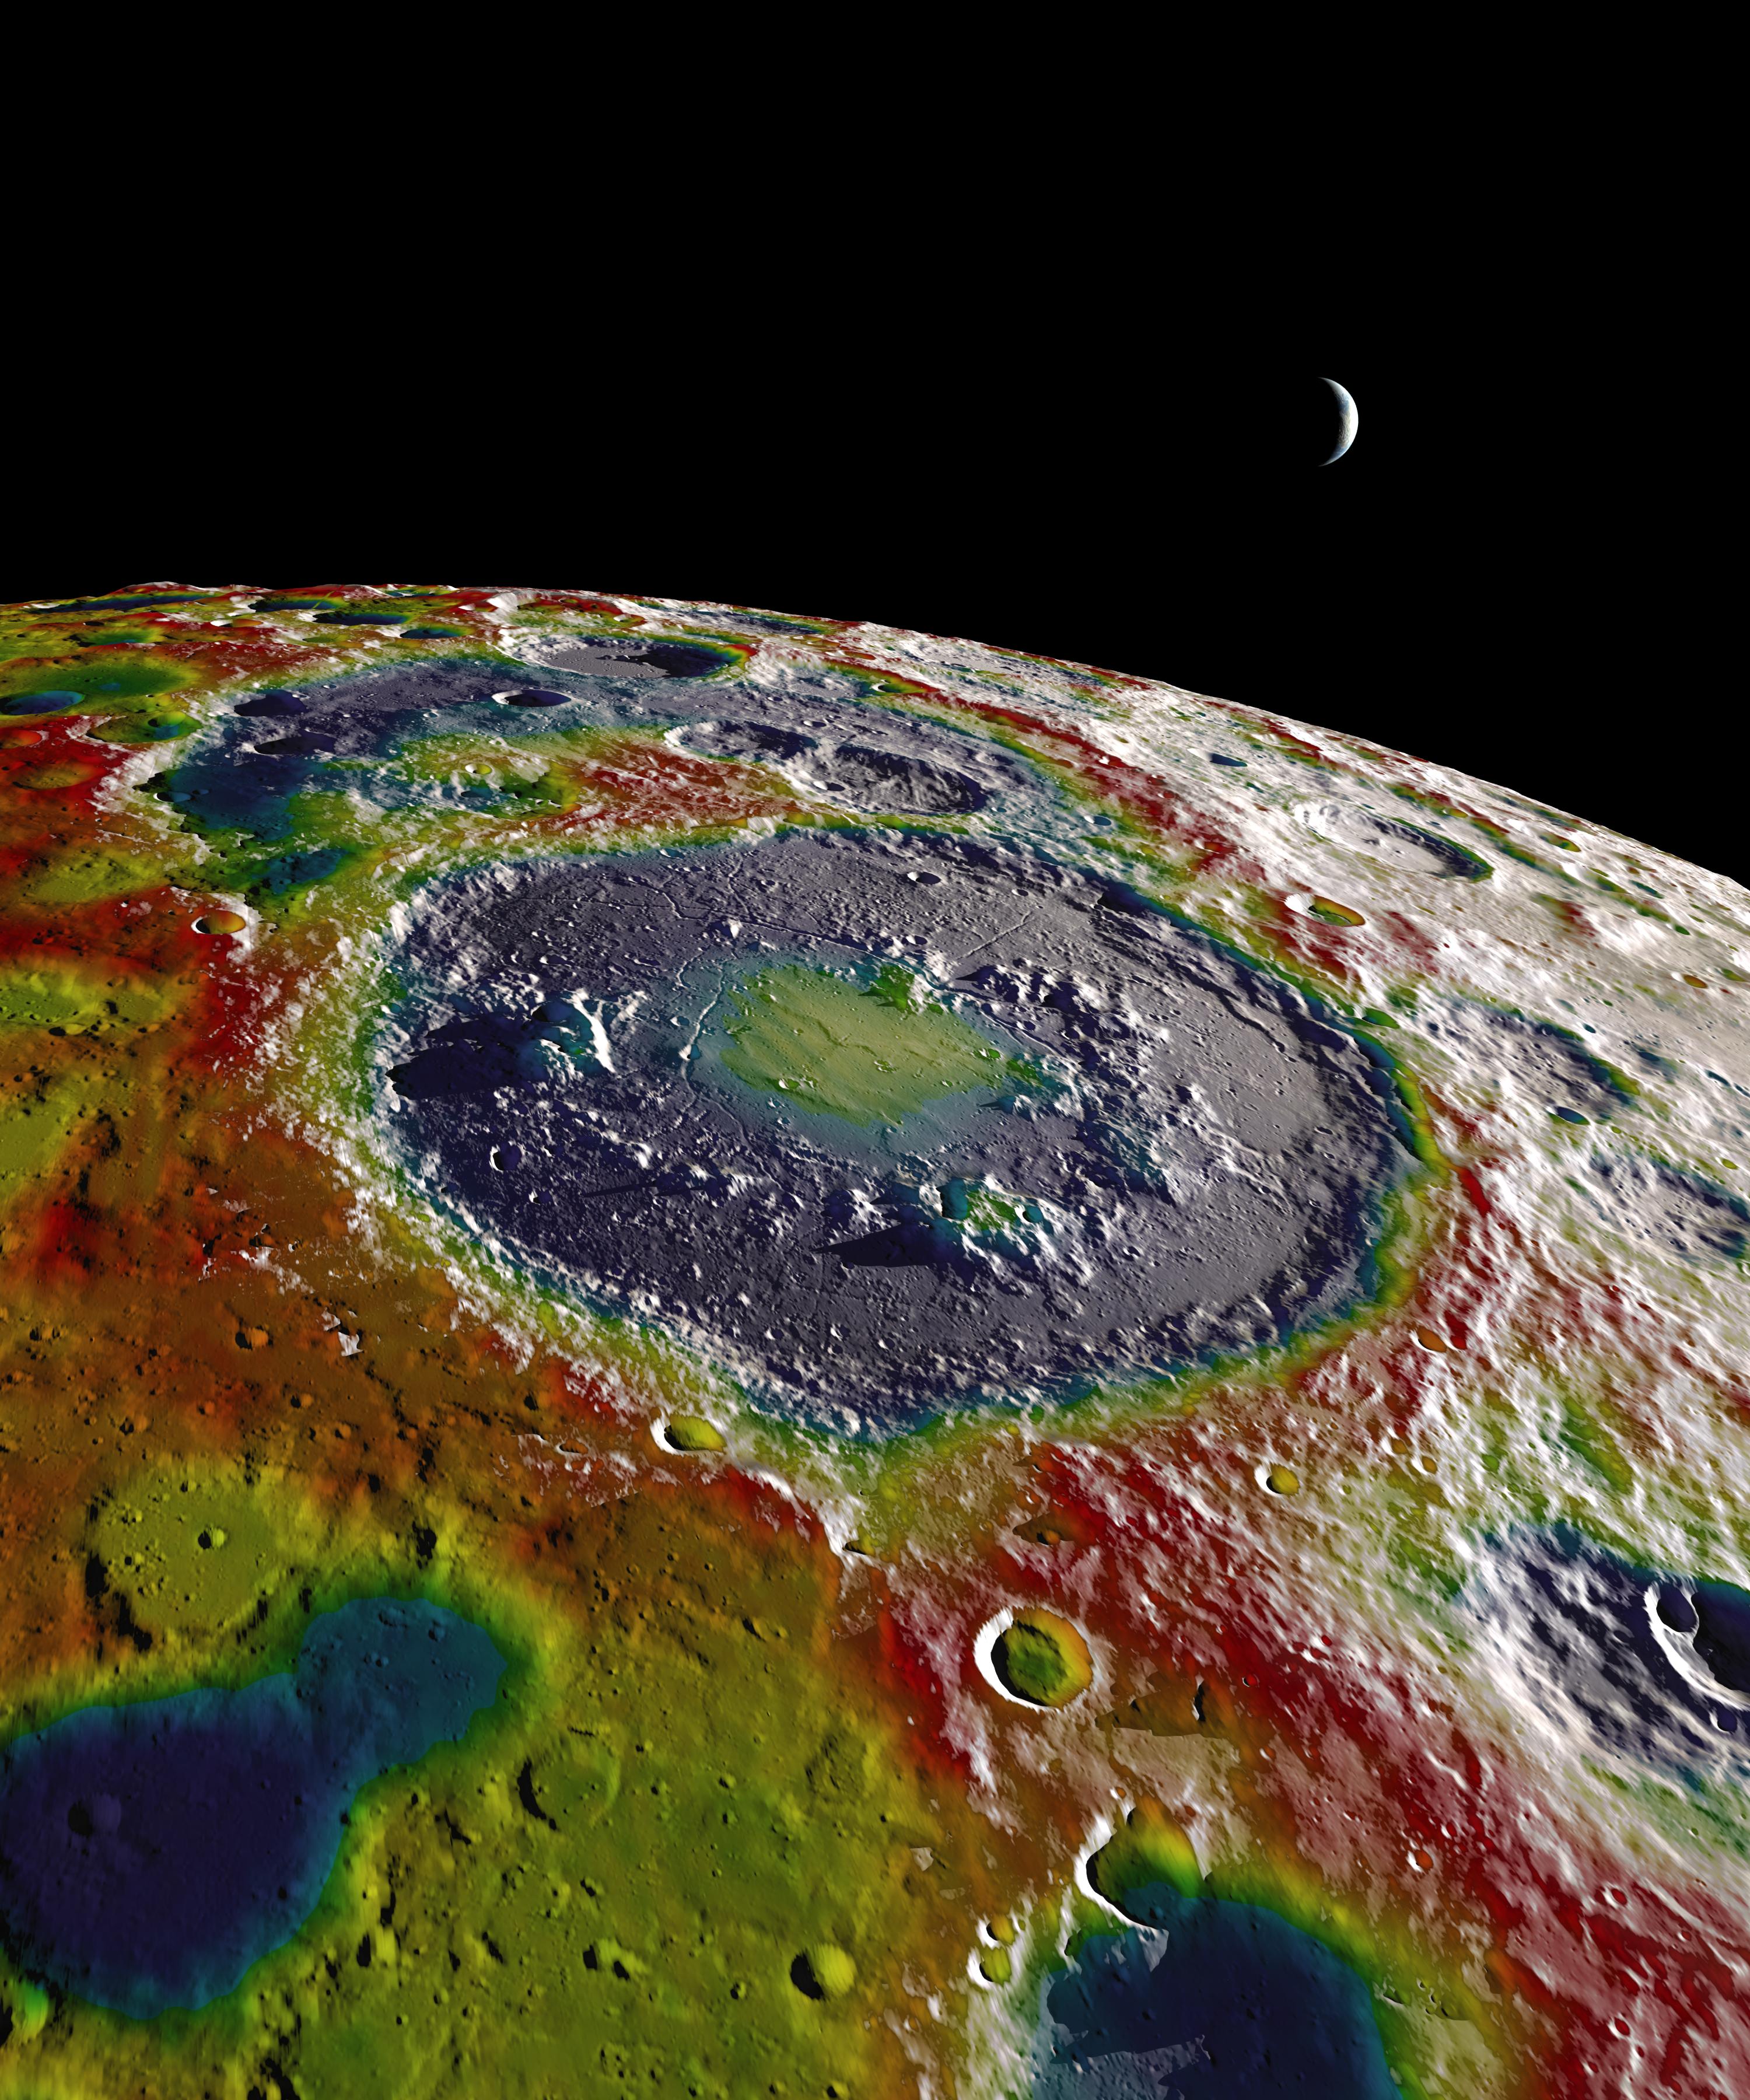
Free-Air Gravity Map of the Moon Free-Air Gravity Map of the Moon, moon, lro